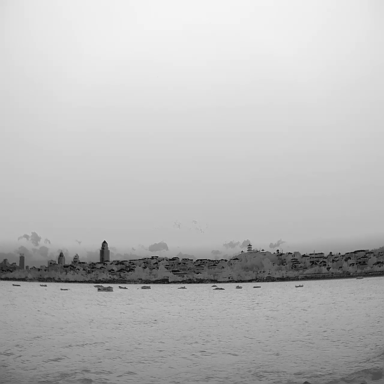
There are ten bulk_carriers in the infrared image.